Question: I was trying to achieve a custom color scheme in The map in my app. So i called a custom JSON (JSON was created with the tool provided by google) inside the onMapReady() function as per google instructed. my onMapready function is as given below
'''
@Override
public void onMapReady(GoogleMap googleMap) {
mMap = googleMap;
try {
// Customise the styling of the base map using a JSON object defined
// in a raw resource file.
boolean success = mMap.setMapStyle(MapStyleOptions.loadRawResourceStyle(
this, R.raw.style_json));
if (!success) {
Log.e("MapsActivityRaw", "Style parsing failed.");
}
} catch (Resources.NotFoundException e) {
Log.e("MapsActivityRaw", "Can't find style.", e);
}
}
'''
But whatever I tried it shows error in the function setMapStyle().

I'm a beginner in android programming so if it's even kind of small obvious solution please do help.. I have searched a lot to get the sollution..
Thanks In advance
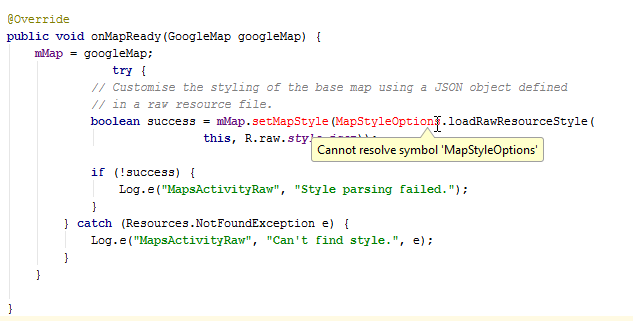
Answer: As @M D says, you need to update your 'build.gradle' to use the last version of <URL>. Current version is '9.6.1'
'''
dependencies {
compile 'com.google.android.gms:play-services:9.6.1'
}
'''
After updating your 'build.gradle' you will be able to style your map, but take into account that, as <URL> says, styling works only on the normal map type.